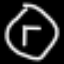
Label: clock